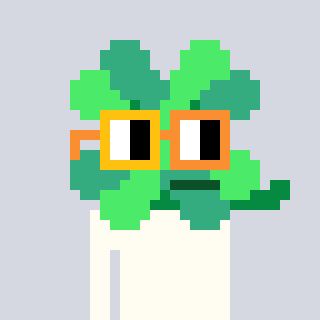
a pixel art character with square yellow and orange glasses, a clover-shaped head and a orange-colored body on a cool background